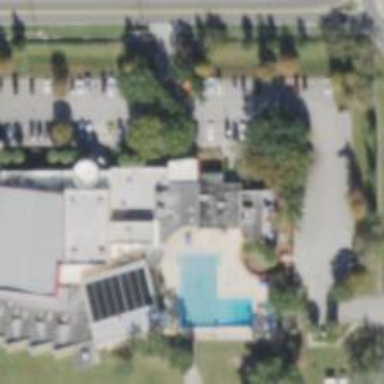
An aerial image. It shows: Fitness centre on leisure land.